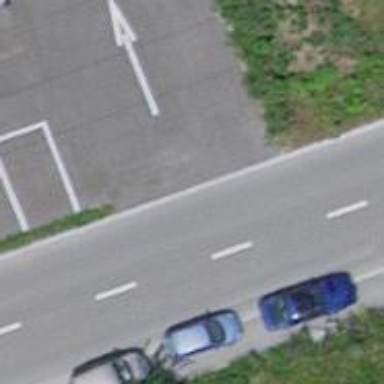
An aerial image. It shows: Parking aisle designated as service road.